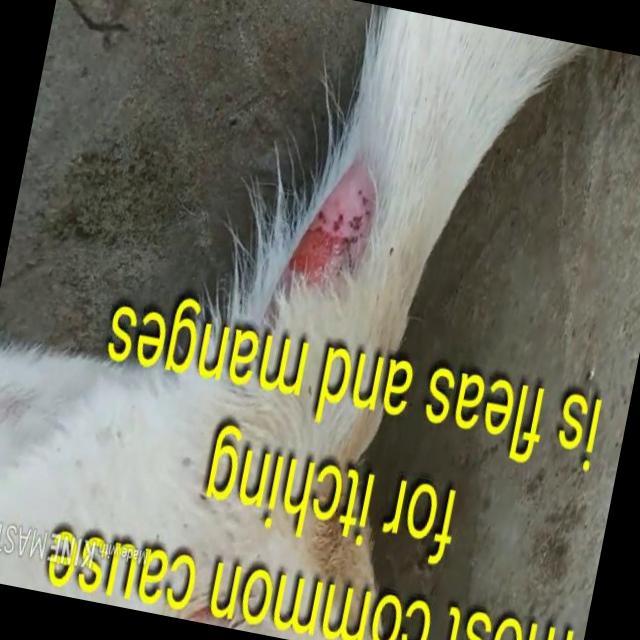
Canine dermatitis — inflammation of the skin presenting with erythema, pruritus, papules, and excoriation. May be allergic, contact, or atopic in origin.